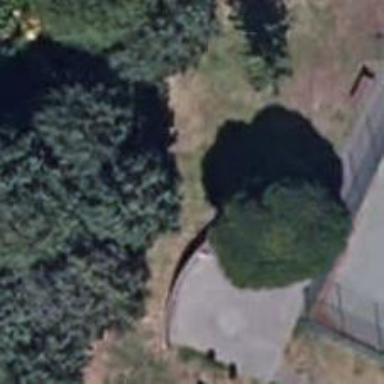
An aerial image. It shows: Bench.